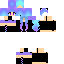
A female skeleton skin with pale skin, wearing blonde helmet dressed in a purple robe top and black pants, featuring a closed mouth.